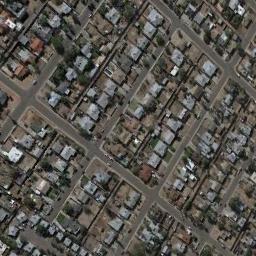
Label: dense_residential